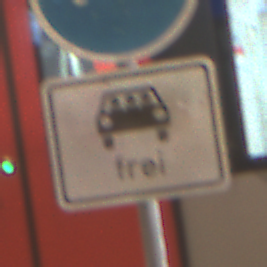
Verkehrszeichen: MehrfachbesetzePersonenkraftwagenFrei
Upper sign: Busssonderstreifen
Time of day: NotSpecified
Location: Indoor (Urban)
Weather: NotSpecified
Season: NotSpecified
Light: Artificial